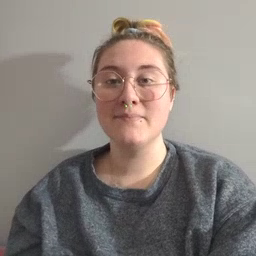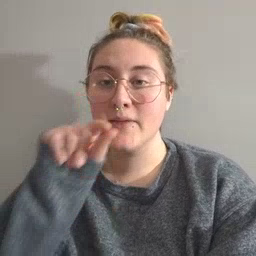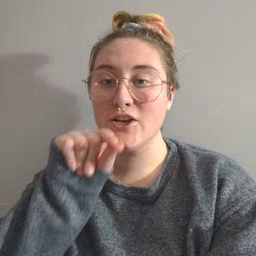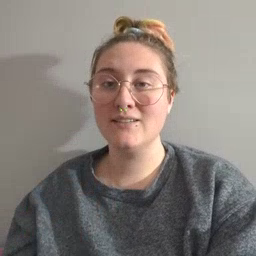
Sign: bird